Question: I have setup menu bar on my page using list and CSS to display the menu elements. To the right of the the menu button, in this case "Home", i have an empty bar element that i would like to extend to the width of the page before i close the menu bar width the end element. I have tried to set the width to 100% which causes it to break to the next line and fill the entire width of the page as displayed below. Any thoughts on how i keep everything on the same line and have the empty element be dynamic in width?
The HTML:
'''
<div>
<li class="menu-home">
<a href="#">&nbsp;</a>
</li>
<li class="menu-bar"> </li>
<li class="menu-bar-right"> </li>
</div>
'''
The CSS:
'''
li.menu-bar {
position: static;
float: left;
list-style-type: none;
background-image: url('top.png');
border-style: none;
border-width: 0px;
padding: 0px;
height: 34px;
width: 100%;
}
'''
The problem:

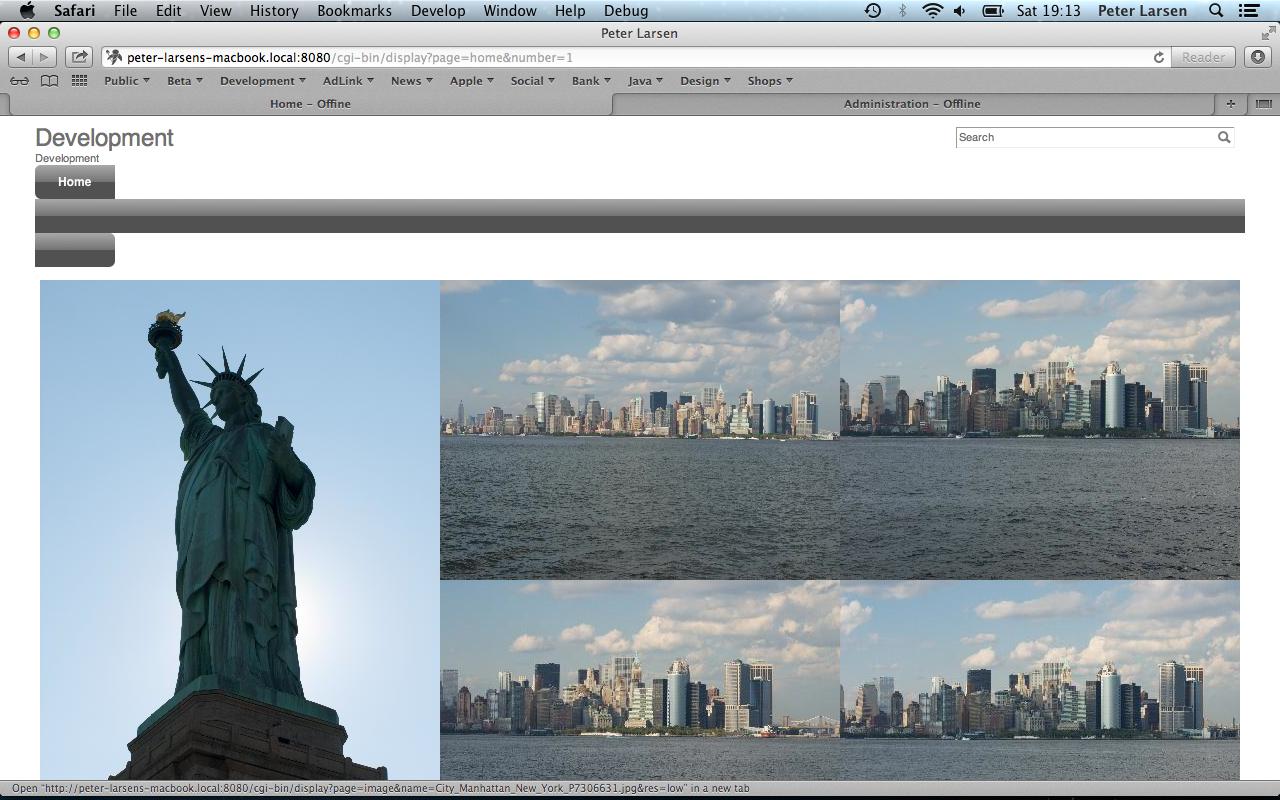
Answer: You can 'float' the ''home' and 'right'' LIs to the 'left and right', respectively. Any 'LIs' that appear below the 'home and right' 'LIs' in the markup will spill into the center area.
<URL>